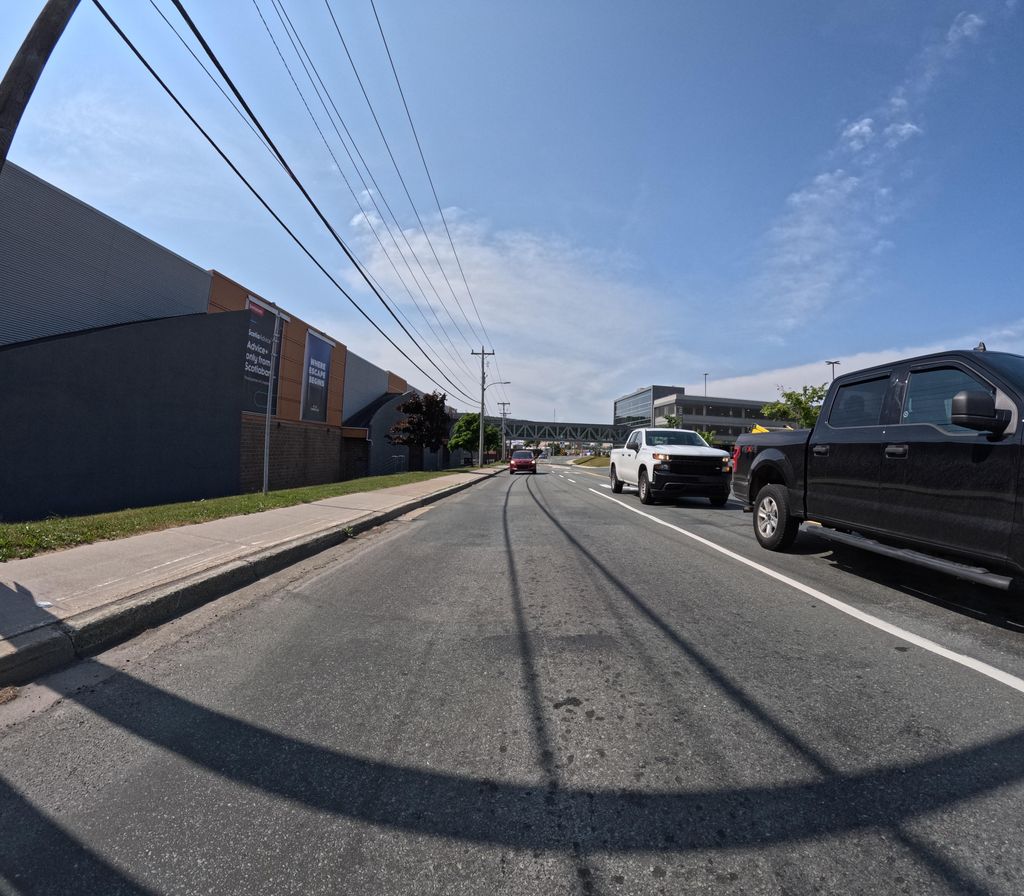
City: st_johns